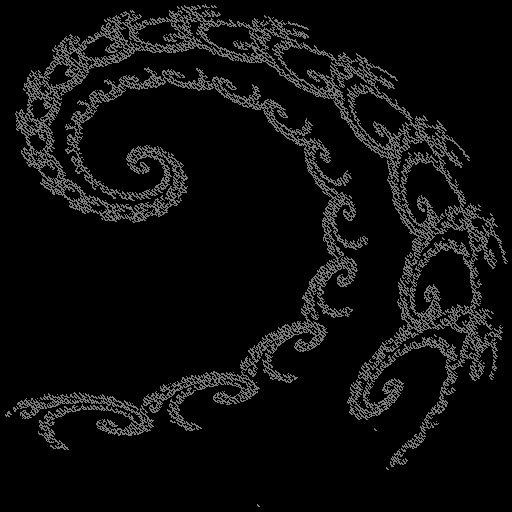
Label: spiral